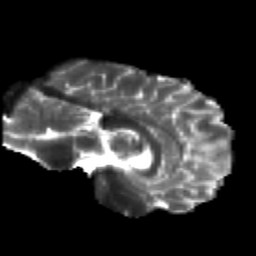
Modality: T2w
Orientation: sagittal
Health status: healthy
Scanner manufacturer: siemens
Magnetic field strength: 3 T
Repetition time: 12 s
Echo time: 0.092 s